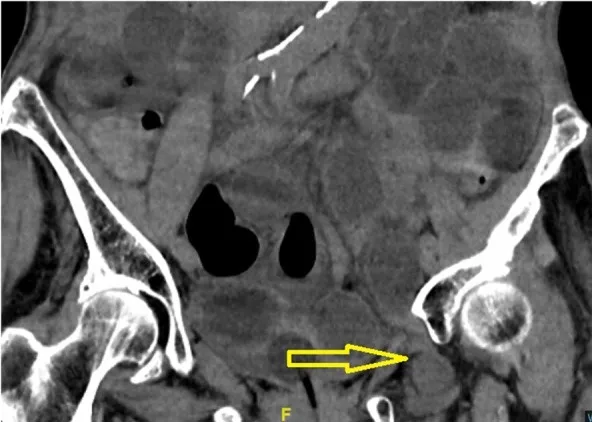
Coronary CT scan. The yellow arrow indicates bowel in the obturator foramen.
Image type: radiology (ct)